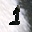
Label: 1